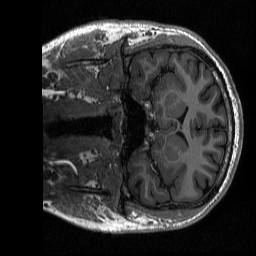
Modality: T1w
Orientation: coronal
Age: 21
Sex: male
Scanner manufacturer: siemens
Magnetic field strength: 3 T
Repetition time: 2.3 s
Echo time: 0.00298 s